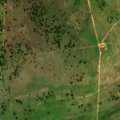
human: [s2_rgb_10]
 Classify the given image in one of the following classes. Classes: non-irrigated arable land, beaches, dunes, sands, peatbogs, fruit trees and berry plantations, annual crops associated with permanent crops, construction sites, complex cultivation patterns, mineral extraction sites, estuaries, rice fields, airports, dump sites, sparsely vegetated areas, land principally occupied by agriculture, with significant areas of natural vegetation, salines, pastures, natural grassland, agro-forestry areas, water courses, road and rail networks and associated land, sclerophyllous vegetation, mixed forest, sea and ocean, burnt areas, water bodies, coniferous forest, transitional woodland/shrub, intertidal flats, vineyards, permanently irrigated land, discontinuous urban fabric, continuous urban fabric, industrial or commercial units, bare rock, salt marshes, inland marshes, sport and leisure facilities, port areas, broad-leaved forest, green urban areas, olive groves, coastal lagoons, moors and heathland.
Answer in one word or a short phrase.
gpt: pastures, agro-forestry areas